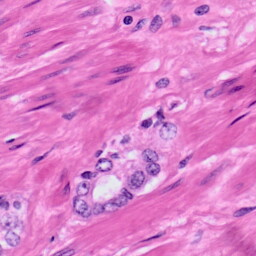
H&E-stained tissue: Prostate